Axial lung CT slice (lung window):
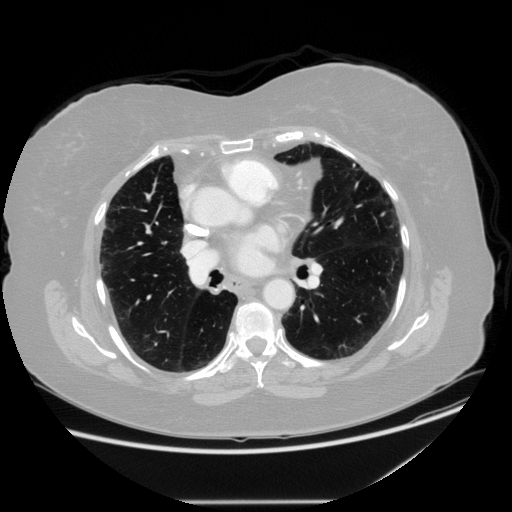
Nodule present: no